Question: Sorry for asking such a stupid question but I dont know why my UIPickerView with done button is not appearing at the correct place. I am using the following code but I dont know why I am getting such issue.
'''
actionSheet=[[UIActionSheet alloc] initWithTitle:@"" delegate:self cancelButtonTitle:nil destructiveButtonTitle:nil otherButtonTitles:nil];
UIToolbar *pickerToolbar = [[UIToolbar alloc] initWithFrame:CGRectMake(0, 0,320,40)];
[pickerToolbar sizeToFit];
pickerToolbar.barStyle = UIBarStyleBlackTranslucent;
NSMutableArray *barItems = [[NSMutableArray alloc] init];
UIBarButtonItem *cancelBtn = [[UIBarButtonItem alloc] initWithTitle:@"Cancel" style:UIBarButtonSystemItemCancel target:self action:@selector(cancelButtonTapped:)];
[barItems addObject:cancelBtn];
UIBarButtonItem *flexSpace = [[UIBarButtonItem alloc] initWithBarButtonSystemItem:UIBarButtonSystemItemFlexibleSpace target:nil action:nil];
[barItems addObject:flexSpace];
UIBarButtonItem *doneBtn = [[UIBarButtonItem alloc] initWithTitle:@"Done" style:UIBarButtonItemStyleDone target:self action:@selector(doneButtonTapped:)];
[barItems addObject:doneBtn];
[pickerToolbar setItems:barItems animated:YES];
[actionSheet addSubview:pickerToolbar];
//-----------
maritalStatusPickerView = [[UIPickerView alloc] initWithFrame:CGRectMake(0, 44, 320, 216)];
maritalStatusPickerView.delegate = self;
maritalStatusPickerView.showsSelectionIndicator = YES;
[actionSheet addSubview:maritalStatusPickerView];
[actionSheet showInView:self];
'''

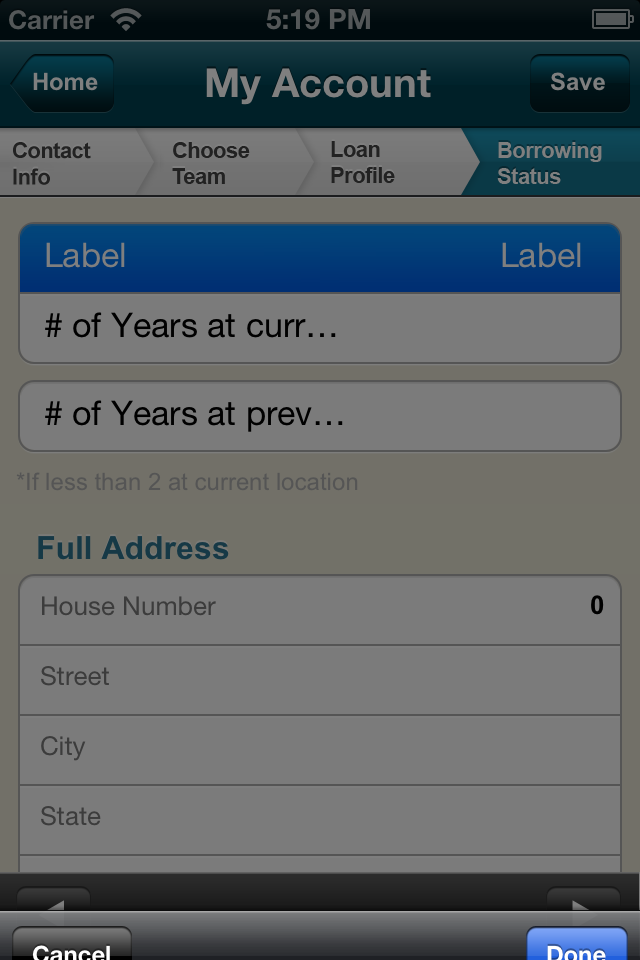
Answer: use below code
'''
actionSheet=[[UIActionSheet alloc] initWithTitle:@"" delegate:self cancelButtonTitle:nil destructiveButtonTitle:nil otherButtonTitles:nil];
actionSheet.frame = CGRectMake(0, 234, 320, 256);
UIToolbar *pickerToolbar = [[UIToolbar alloc] initWithFrame:CGRectMake(0, 0,320,40)];
[pickerToolbar sizeToFit];
pickerToolbar.barStyle = UIBarStyleBlackTranslucent;
NSMutableArray *barItems = [[NSMutableArray alloc] init];
UIBarButtonItem *cancelBtn = [[UIBarButtonItem alloc] initWithTitle:@"Cancel" style:UIBarButtonSystemItemCancel target:self action:@selector(cancelButtonTapped:)];
[barItems addObject:cancelBtn];
UIBarButtonItem *flexSpace = [[UIBarButtonItem alloc] initWithBarButtonSystemItem:UIBarButtonSystemItemFlexibleSpace target:nil action:nil];
[barItems addObject:flexSpace];
UIBarButtonItem *doneBtn = [[UIBarButtonItem alloc] initWithTitle:@"Done" style:UIBarButtonItemStyleDone target:self action:@selector(doneButtonTapped:)];
[barItems addObject:doneBtn];
[pickerToolbar setItems:barItems animated:YES];
[actionSheet addSubview:pickerToolbar];
//-----------
maritalStatusPickerView = [[UIPickerView alloc] initWithFrame:CGRectMake(0, 44, 320, 216)];
maritalStatusPickerView.delegate = self;
maritalStatusPickerView.showsSelectionIndicator = YES;
// [self addSubview:maritalStatusPickerView];
[actionSheet addSubview:maritalStatusPickerView];
[self.view addSubview:actionSheet];
'''